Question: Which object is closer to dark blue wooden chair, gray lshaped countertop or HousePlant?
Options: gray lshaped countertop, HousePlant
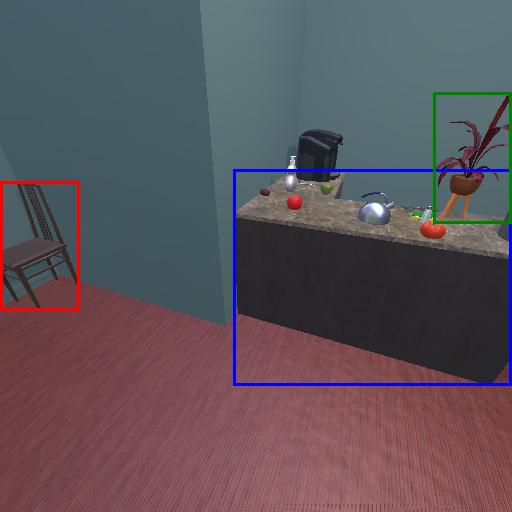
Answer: gray lshaped countertop